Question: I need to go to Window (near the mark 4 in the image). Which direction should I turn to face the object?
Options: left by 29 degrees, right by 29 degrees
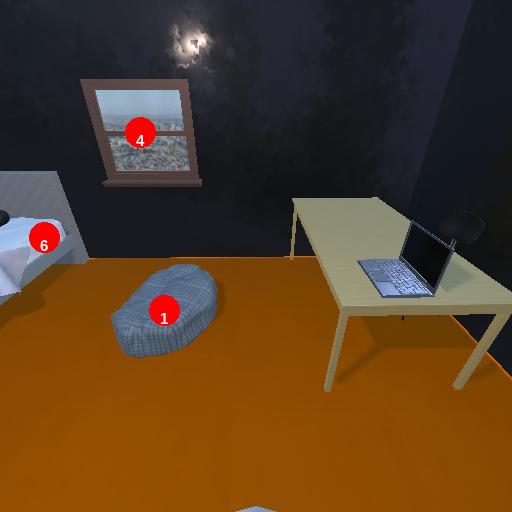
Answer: left by 29 degrees